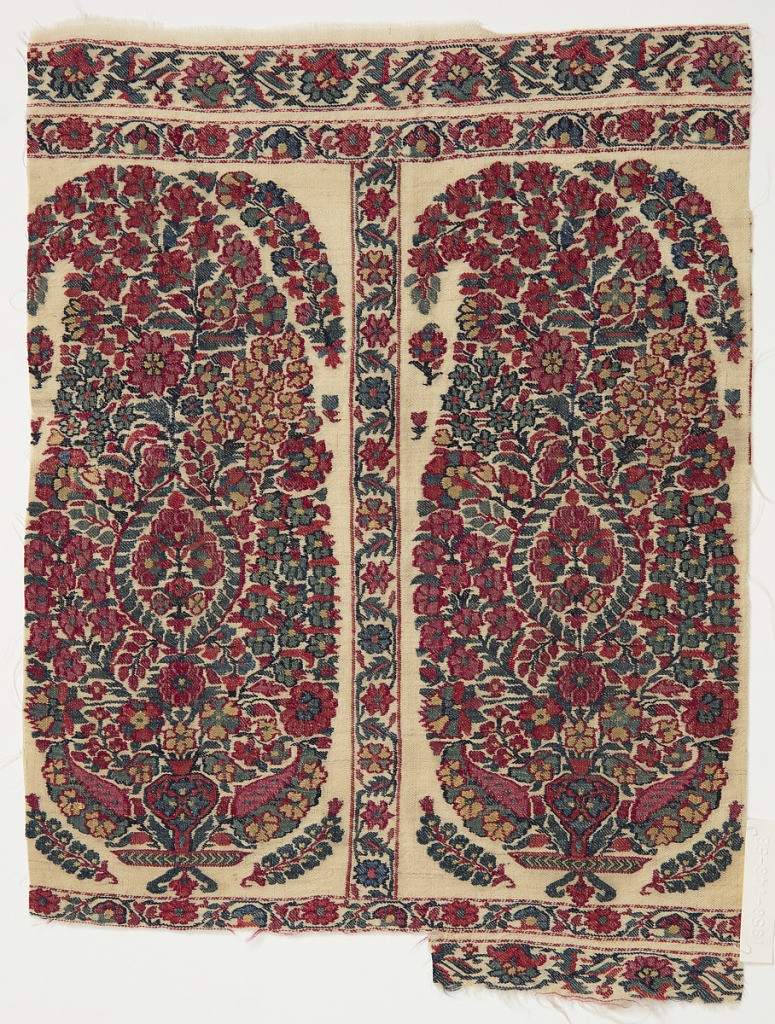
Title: Shawl fragment
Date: ca. 1800
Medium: cashmere wool Technique: single faced 2/2 twill tapestry weave Label: cashmere wool single-faced 2/2 twill tapestry
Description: Fragment of two cones predominantly red on an ivory ground.